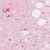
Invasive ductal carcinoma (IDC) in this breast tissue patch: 0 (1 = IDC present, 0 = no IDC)